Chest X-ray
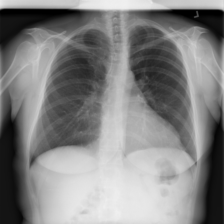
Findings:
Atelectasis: negative
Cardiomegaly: negative
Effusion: negative
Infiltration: negative
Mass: negative
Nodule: negative
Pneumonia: negative
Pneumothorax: negative
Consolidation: negative
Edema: negative
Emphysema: negative
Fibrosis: negative
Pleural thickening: negative
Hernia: negative